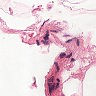
Metastatic tissue present: no